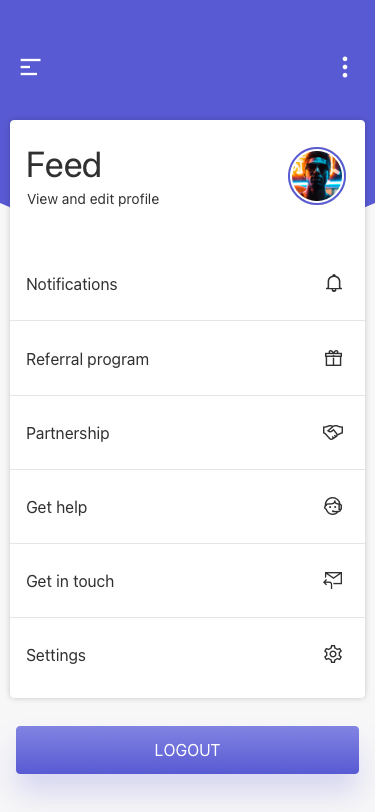
Text in this UI design:
LOGOUT
Settings
Get in touch
Get help
Partnership
Referral program
Notifications
View and edit profile
Feed